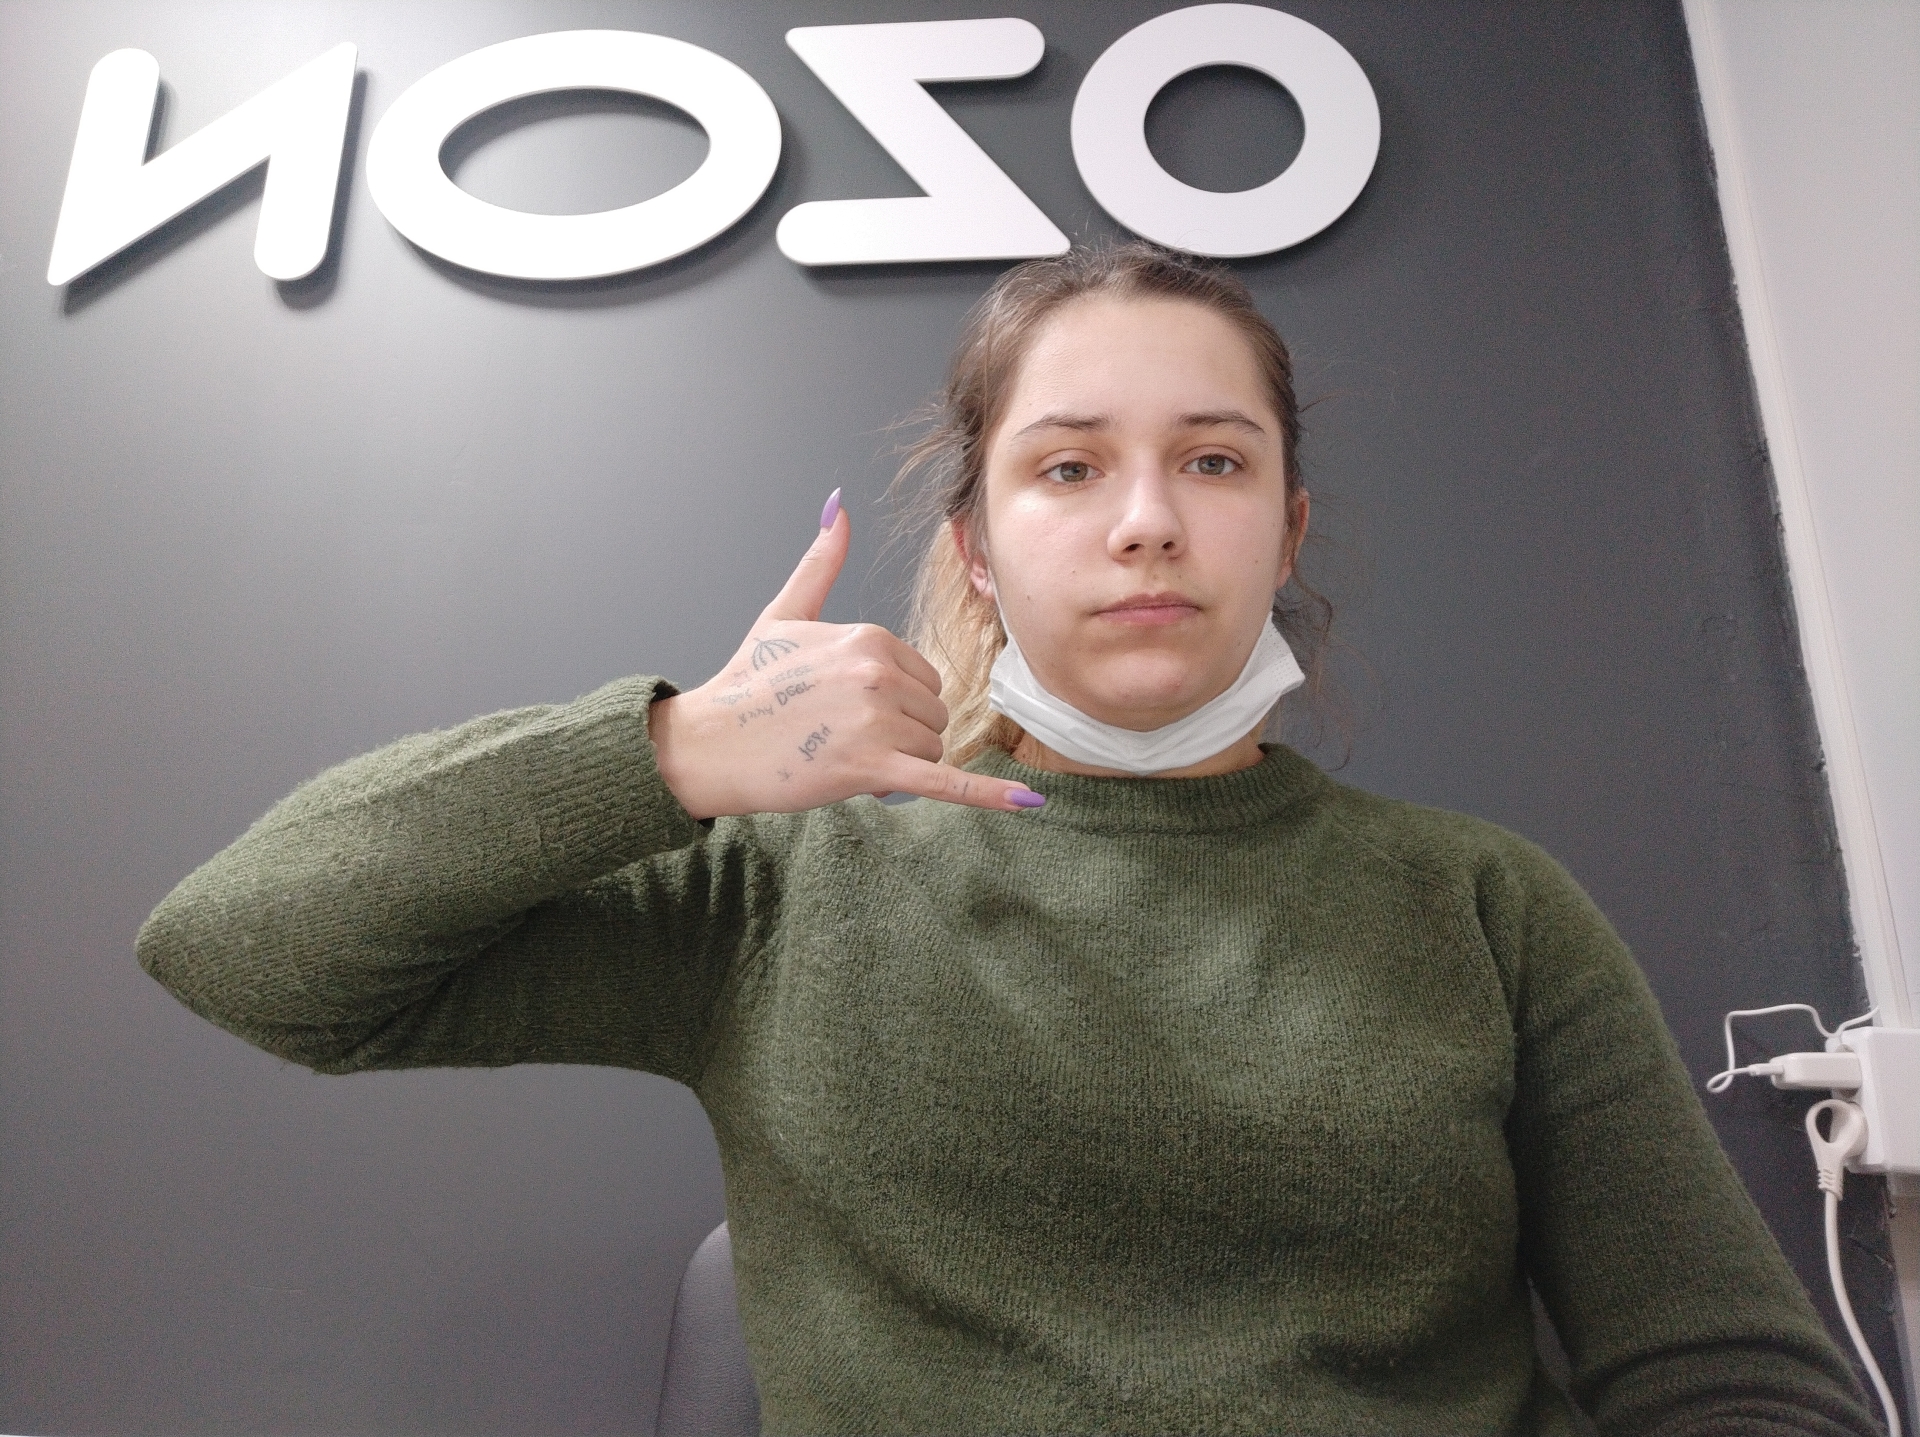
Label: clear